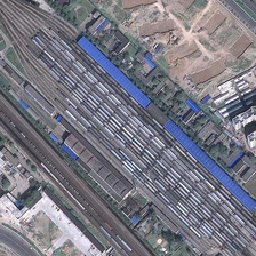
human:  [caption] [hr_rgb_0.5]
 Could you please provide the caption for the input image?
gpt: There are some streets and some buildings with some grass.

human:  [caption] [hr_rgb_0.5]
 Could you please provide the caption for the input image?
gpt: the roads are grey, the grass is green and the buildings are colorful .

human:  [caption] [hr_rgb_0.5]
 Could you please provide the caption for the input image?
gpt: There are some buildings with some roads and some grass.

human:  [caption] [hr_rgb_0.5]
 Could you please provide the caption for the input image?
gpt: There are some roads and some buildings with some grass.

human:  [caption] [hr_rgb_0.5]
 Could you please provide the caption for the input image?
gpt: There is a road and a pile of grass